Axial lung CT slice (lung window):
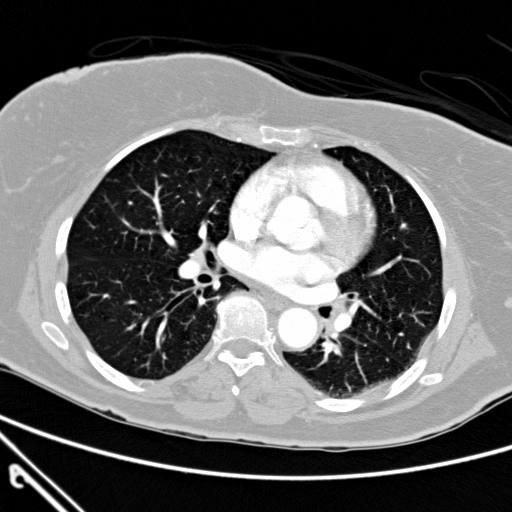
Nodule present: no